Current action and preconditions to check: trajectory_clear

Your task: For each precondition in the list above, predict whether it will hold at this action.

Consider the current scene as observed from the mobile robot's camera, and analyze the predicted future states of all dynamic agents (e.g., people, animals, vehicles, or any moving entities) within the NEXT SECOND.

IMPORTANT: Only answer "very likely" if you are absolutely certain—based on strong, clear evidence—that a dynamic agent will violate the precondition in the predicted future state. Do NOT answer "very likely" for unlikely, ambiguous, or low-probability risks.

Ask yourself for each precondition: Is there a high probability, with clear and convincing evidence, that the predicted future states of any dynamic agent will interfere with the predicted future state of the currently executing action within the NEXT SECOND, causing that precondition to fail?

Assess the risk level based on these predictions. Use "likely" or "very likely" if motions create a clear risk of interference.

Use "neutral" or "improbable" if agents are nearby but their predicted paths are clearly diverging or non-conflicting.

Failure Risk Categories: "very improbable", "improbable", "neutral", "likely", "very likely"

Answer Format: Output ONLY the probability_of_failure value from these categories: "very improbable", "improbable", "neutral", "likely", "very likely"

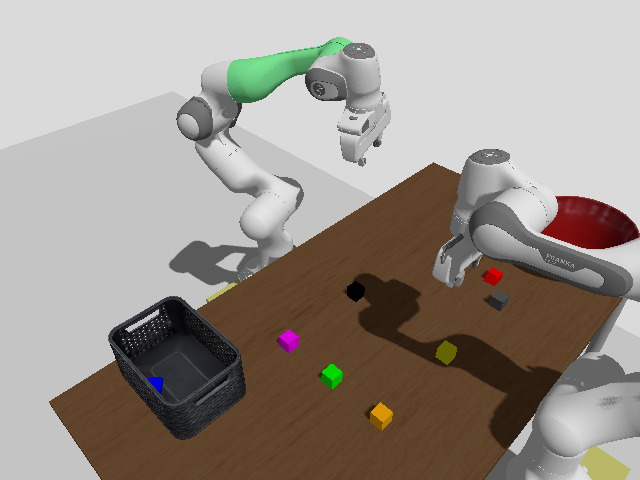

Answer: very improbable